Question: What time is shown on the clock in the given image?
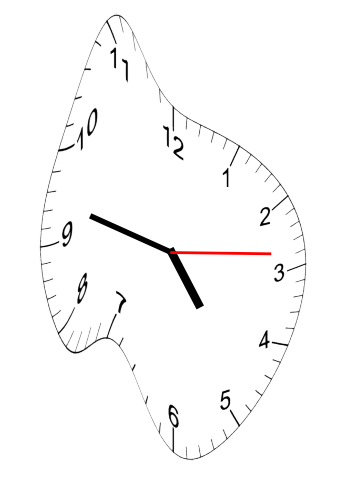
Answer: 04:47:14